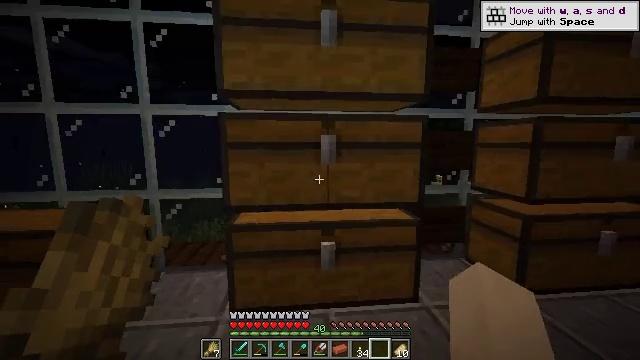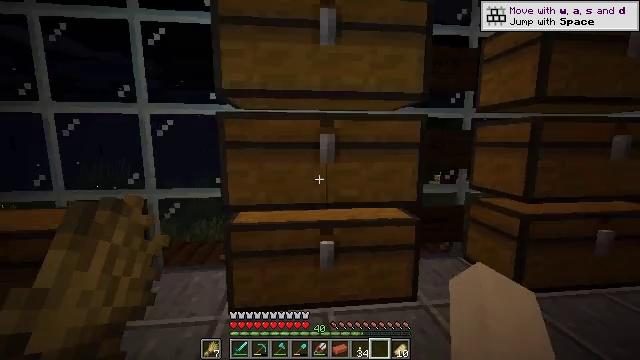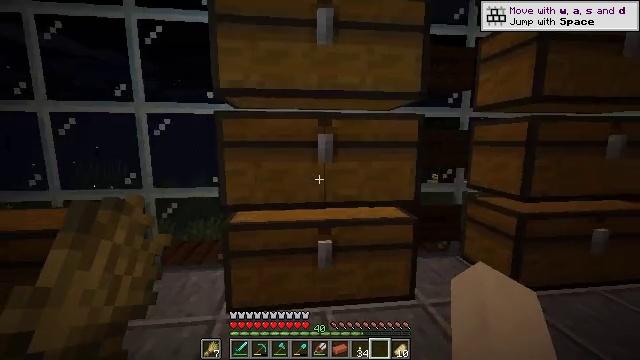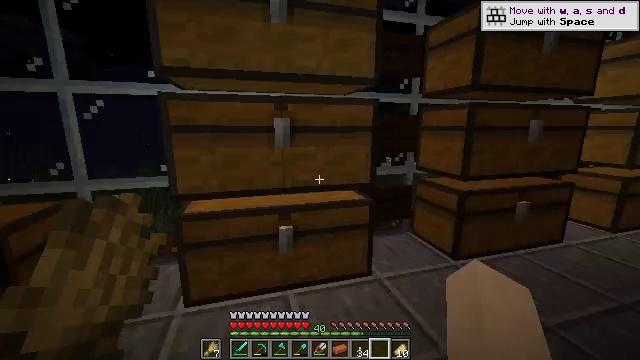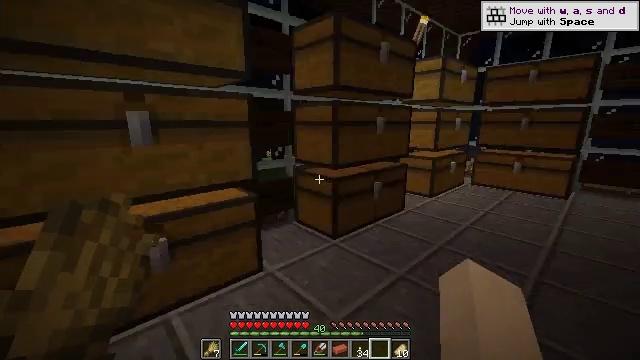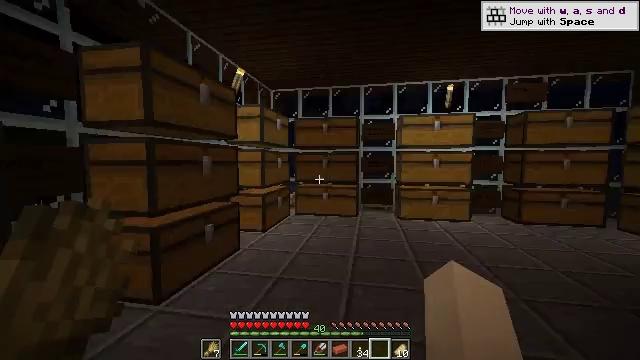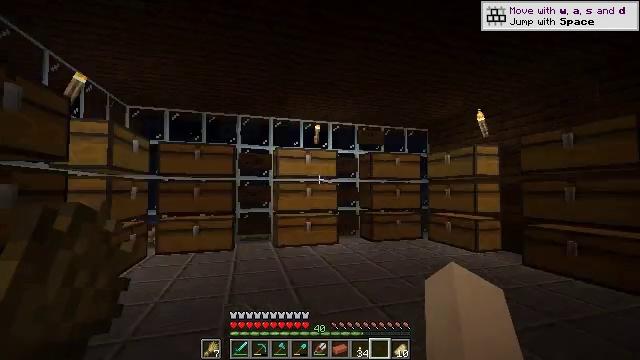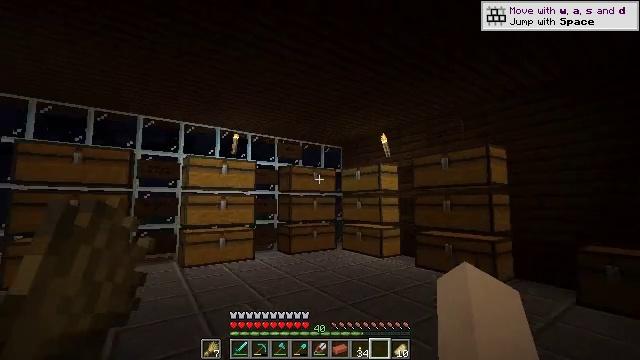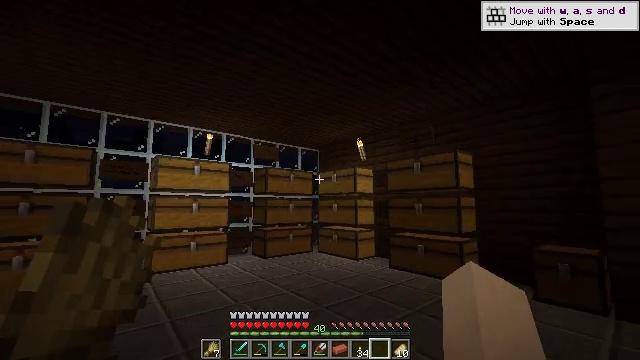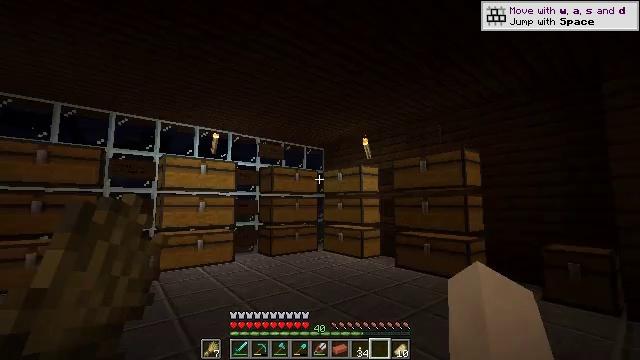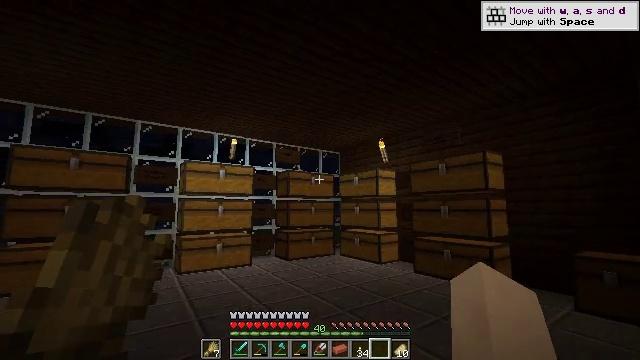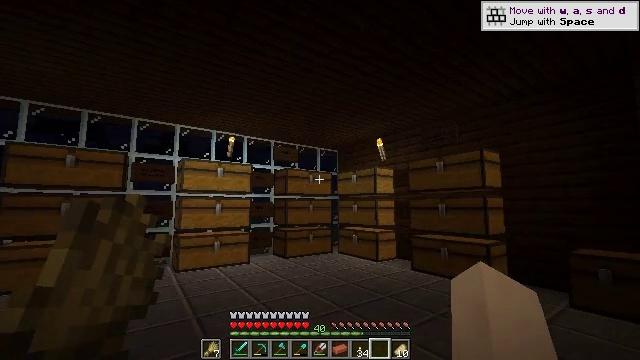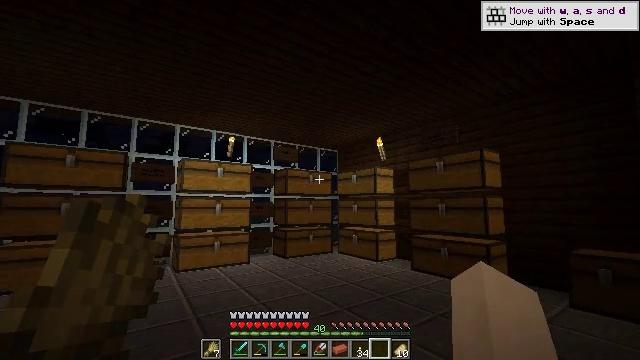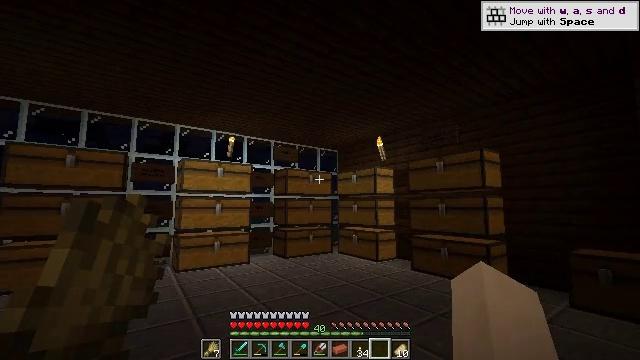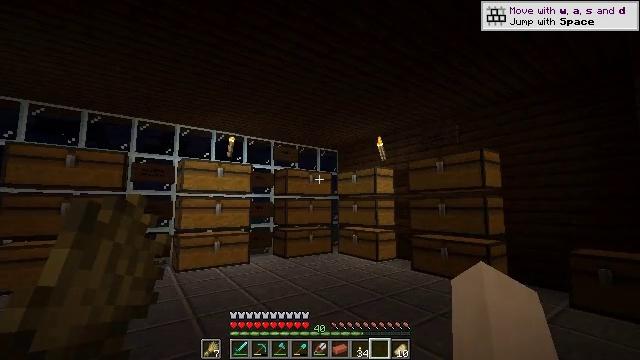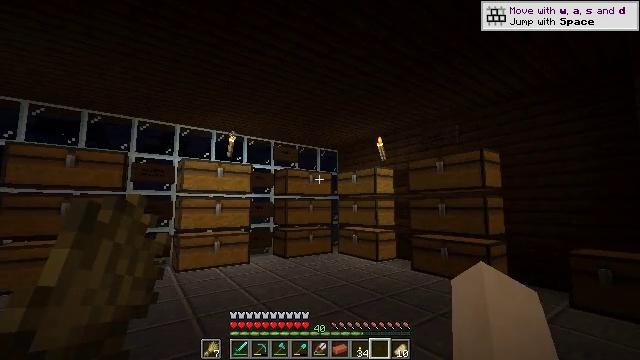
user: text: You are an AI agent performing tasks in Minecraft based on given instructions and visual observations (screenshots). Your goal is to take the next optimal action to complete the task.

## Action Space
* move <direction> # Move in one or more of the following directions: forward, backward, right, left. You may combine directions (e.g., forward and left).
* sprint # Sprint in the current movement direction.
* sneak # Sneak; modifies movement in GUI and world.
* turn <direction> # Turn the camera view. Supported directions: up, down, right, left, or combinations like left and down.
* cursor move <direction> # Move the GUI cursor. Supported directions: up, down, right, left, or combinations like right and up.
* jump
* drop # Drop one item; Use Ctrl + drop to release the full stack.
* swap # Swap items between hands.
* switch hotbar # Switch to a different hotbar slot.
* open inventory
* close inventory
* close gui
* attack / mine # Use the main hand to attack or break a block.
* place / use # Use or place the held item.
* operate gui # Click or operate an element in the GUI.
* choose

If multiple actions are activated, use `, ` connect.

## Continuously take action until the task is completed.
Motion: motion action
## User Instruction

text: Break down iron ingot in the crafting table to get iron nugget.
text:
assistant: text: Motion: no_op
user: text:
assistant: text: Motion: no_op
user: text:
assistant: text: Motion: turn right and down
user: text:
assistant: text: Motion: turn right and down
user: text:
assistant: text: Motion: turn right and up
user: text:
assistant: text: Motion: turn right and up
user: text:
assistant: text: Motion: turn right and up
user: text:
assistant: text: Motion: turn right
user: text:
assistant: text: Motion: turn left
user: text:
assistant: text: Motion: turn left
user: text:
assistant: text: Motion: no_op
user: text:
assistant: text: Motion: no_op
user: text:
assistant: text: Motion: no_op
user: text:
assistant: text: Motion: no_op
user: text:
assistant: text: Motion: no_op
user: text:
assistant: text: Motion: no_op
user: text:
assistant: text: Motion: turn right and down
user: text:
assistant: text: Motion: no_op
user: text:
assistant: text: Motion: no_op
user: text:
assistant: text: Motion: no_op
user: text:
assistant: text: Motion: no_op
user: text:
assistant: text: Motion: no_op
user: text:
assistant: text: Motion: no_op
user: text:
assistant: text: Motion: no_op
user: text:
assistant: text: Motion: no_op
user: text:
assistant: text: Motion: no_op
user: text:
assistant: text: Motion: turn right and down
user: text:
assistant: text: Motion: turn left and down
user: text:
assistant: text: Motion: turn left and down
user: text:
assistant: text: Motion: turn left and down